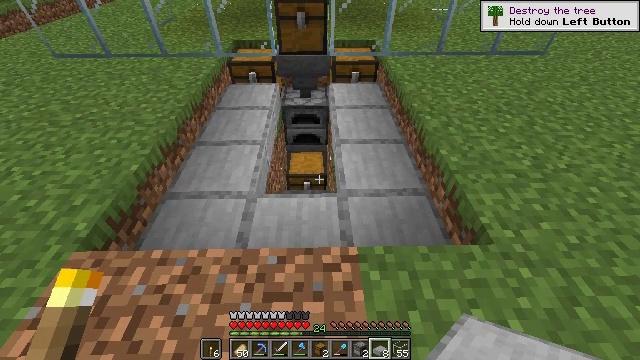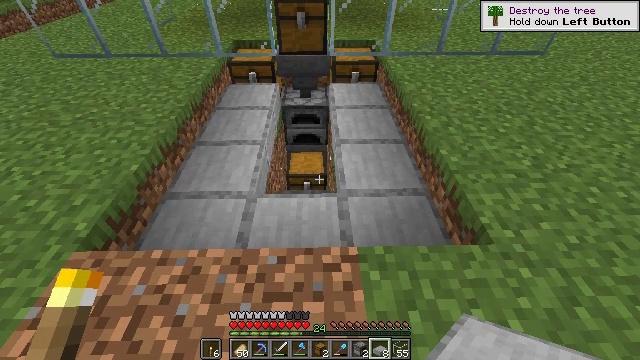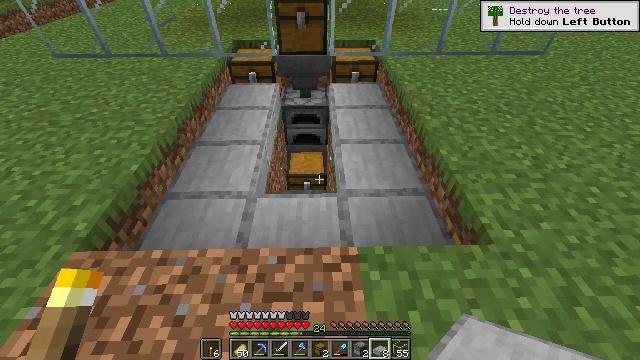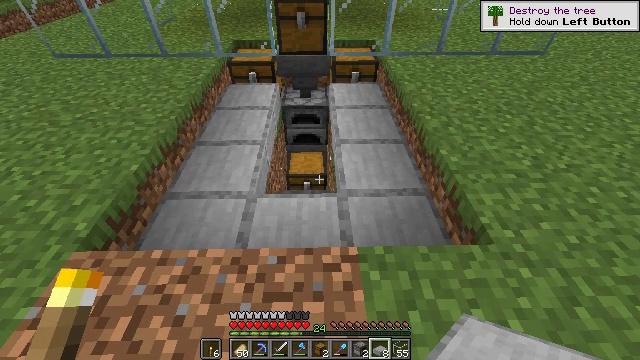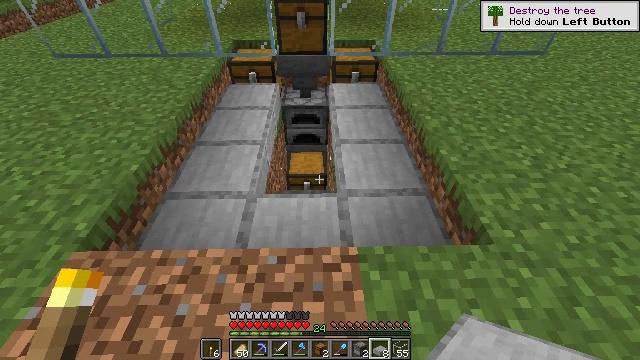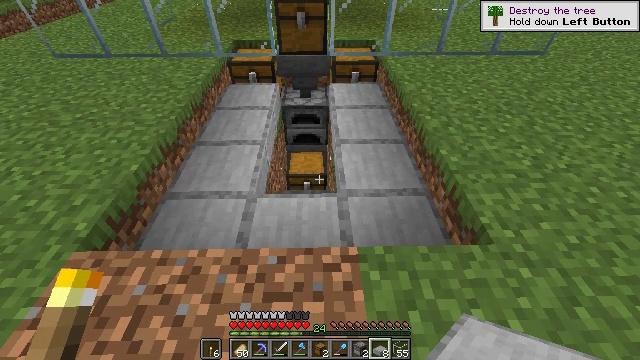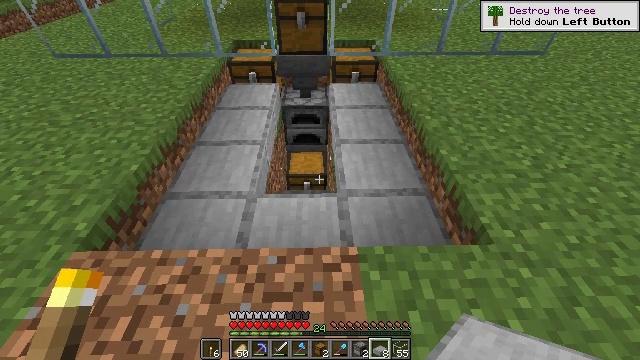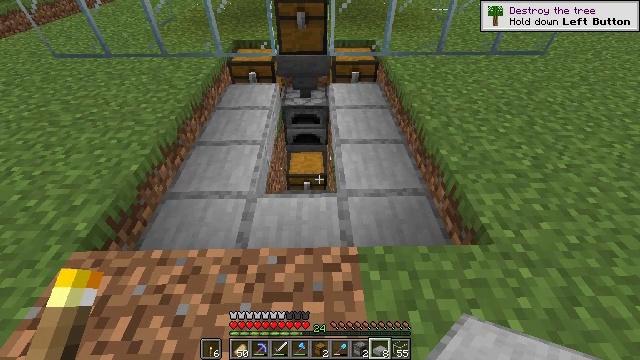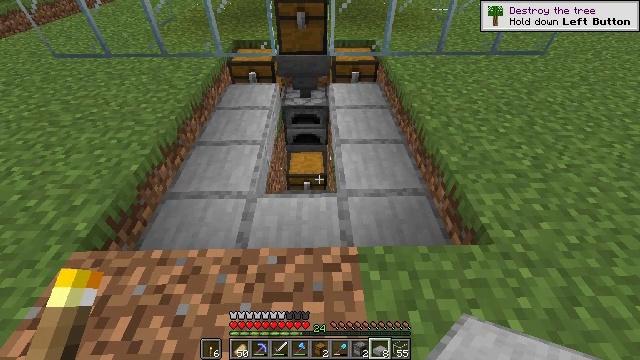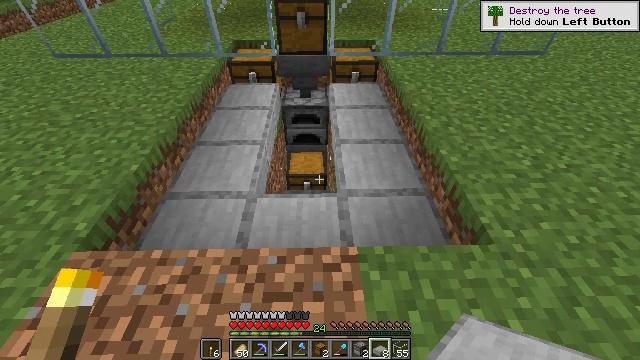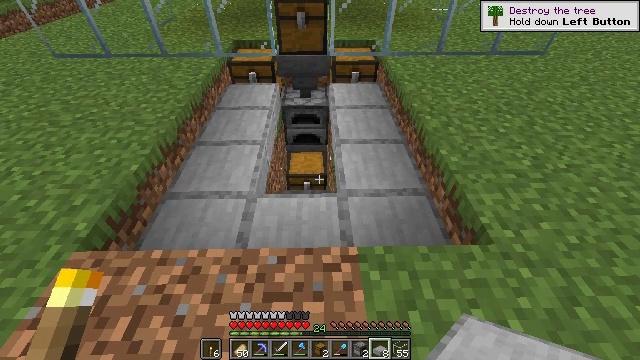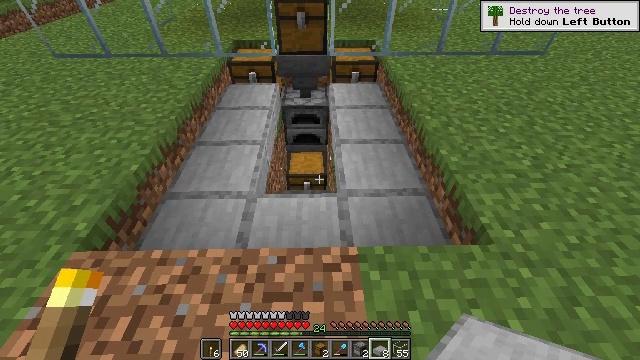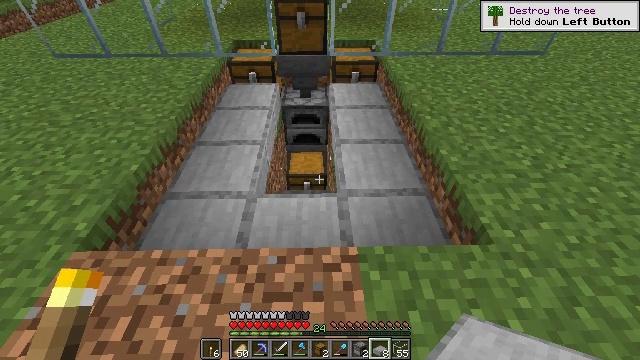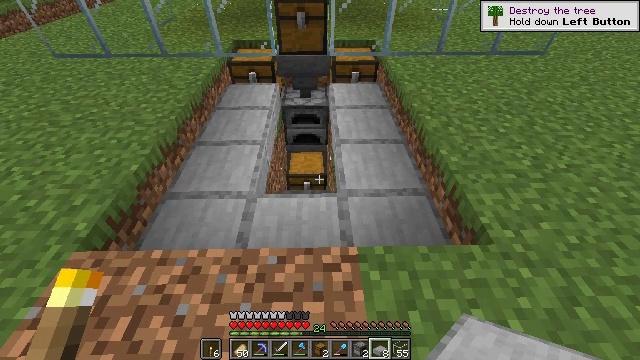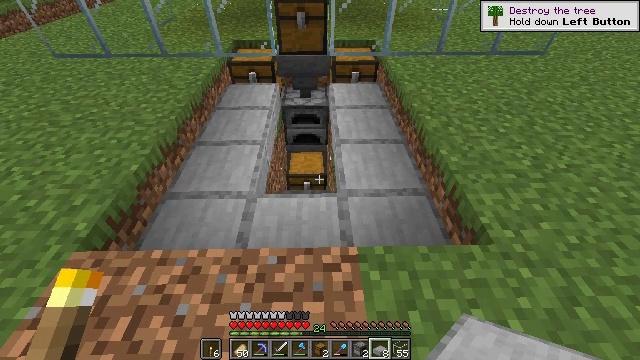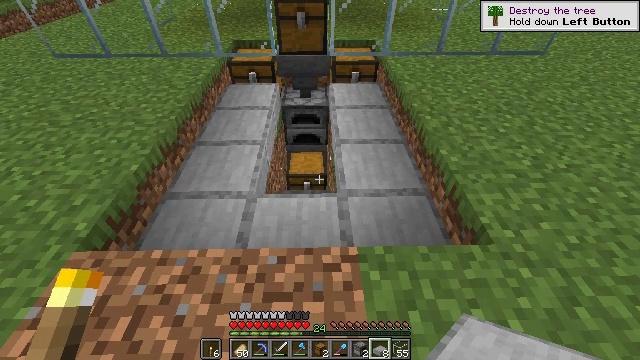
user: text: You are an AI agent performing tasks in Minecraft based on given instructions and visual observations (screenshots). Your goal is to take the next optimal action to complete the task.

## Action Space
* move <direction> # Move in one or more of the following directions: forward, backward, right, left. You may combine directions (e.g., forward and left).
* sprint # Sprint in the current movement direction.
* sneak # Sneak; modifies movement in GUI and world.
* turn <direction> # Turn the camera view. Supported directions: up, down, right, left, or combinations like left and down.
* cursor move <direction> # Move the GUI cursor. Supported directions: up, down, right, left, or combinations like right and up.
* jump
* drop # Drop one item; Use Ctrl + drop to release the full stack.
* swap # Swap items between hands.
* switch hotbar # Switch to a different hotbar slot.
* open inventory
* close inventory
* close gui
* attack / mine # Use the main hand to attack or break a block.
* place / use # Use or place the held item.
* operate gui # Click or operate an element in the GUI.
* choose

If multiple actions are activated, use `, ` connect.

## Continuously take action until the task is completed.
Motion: motion action
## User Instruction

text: Attack the smooth stone slab to gather it.
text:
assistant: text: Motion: no_op
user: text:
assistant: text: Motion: no_op
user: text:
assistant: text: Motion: no_op
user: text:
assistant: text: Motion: no_op
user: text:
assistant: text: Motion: no_op
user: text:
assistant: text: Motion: no_op
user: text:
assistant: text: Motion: no_op
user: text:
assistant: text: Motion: no_op
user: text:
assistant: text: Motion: no_op
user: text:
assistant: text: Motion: no_op
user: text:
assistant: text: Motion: no_op
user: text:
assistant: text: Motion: no_op
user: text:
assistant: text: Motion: no_op
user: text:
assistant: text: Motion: no_op
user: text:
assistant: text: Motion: no_op
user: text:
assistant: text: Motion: no_op
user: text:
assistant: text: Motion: no_op
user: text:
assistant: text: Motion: no_op
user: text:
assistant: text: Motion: no_op
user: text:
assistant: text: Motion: no_op
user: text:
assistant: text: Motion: no_op
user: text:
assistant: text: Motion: no_op
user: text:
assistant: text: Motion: no_op
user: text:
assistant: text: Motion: no_op
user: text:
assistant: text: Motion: no_op
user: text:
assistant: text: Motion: no_op
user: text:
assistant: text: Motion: no_op
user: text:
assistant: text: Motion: no_op
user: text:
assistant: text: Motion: no_op
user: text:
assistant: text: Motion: no_op